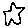
Label: star